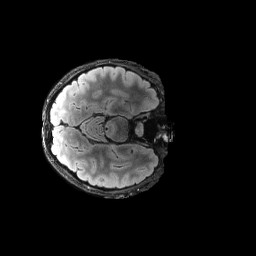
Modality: FLAIR
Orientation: axial
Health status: ill
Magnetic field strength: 3 T